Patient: sex M, age 57
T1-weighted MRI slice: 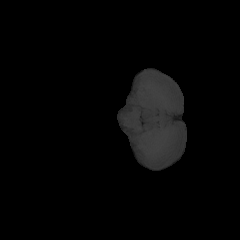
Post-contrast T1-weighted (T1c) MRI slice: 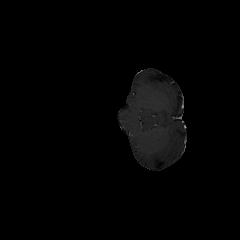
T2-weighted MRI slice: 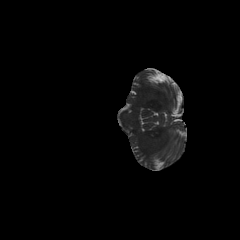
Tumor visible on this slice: no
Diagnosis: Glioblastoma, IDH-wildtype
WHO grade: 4